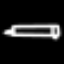
Label: pencil